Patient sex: F
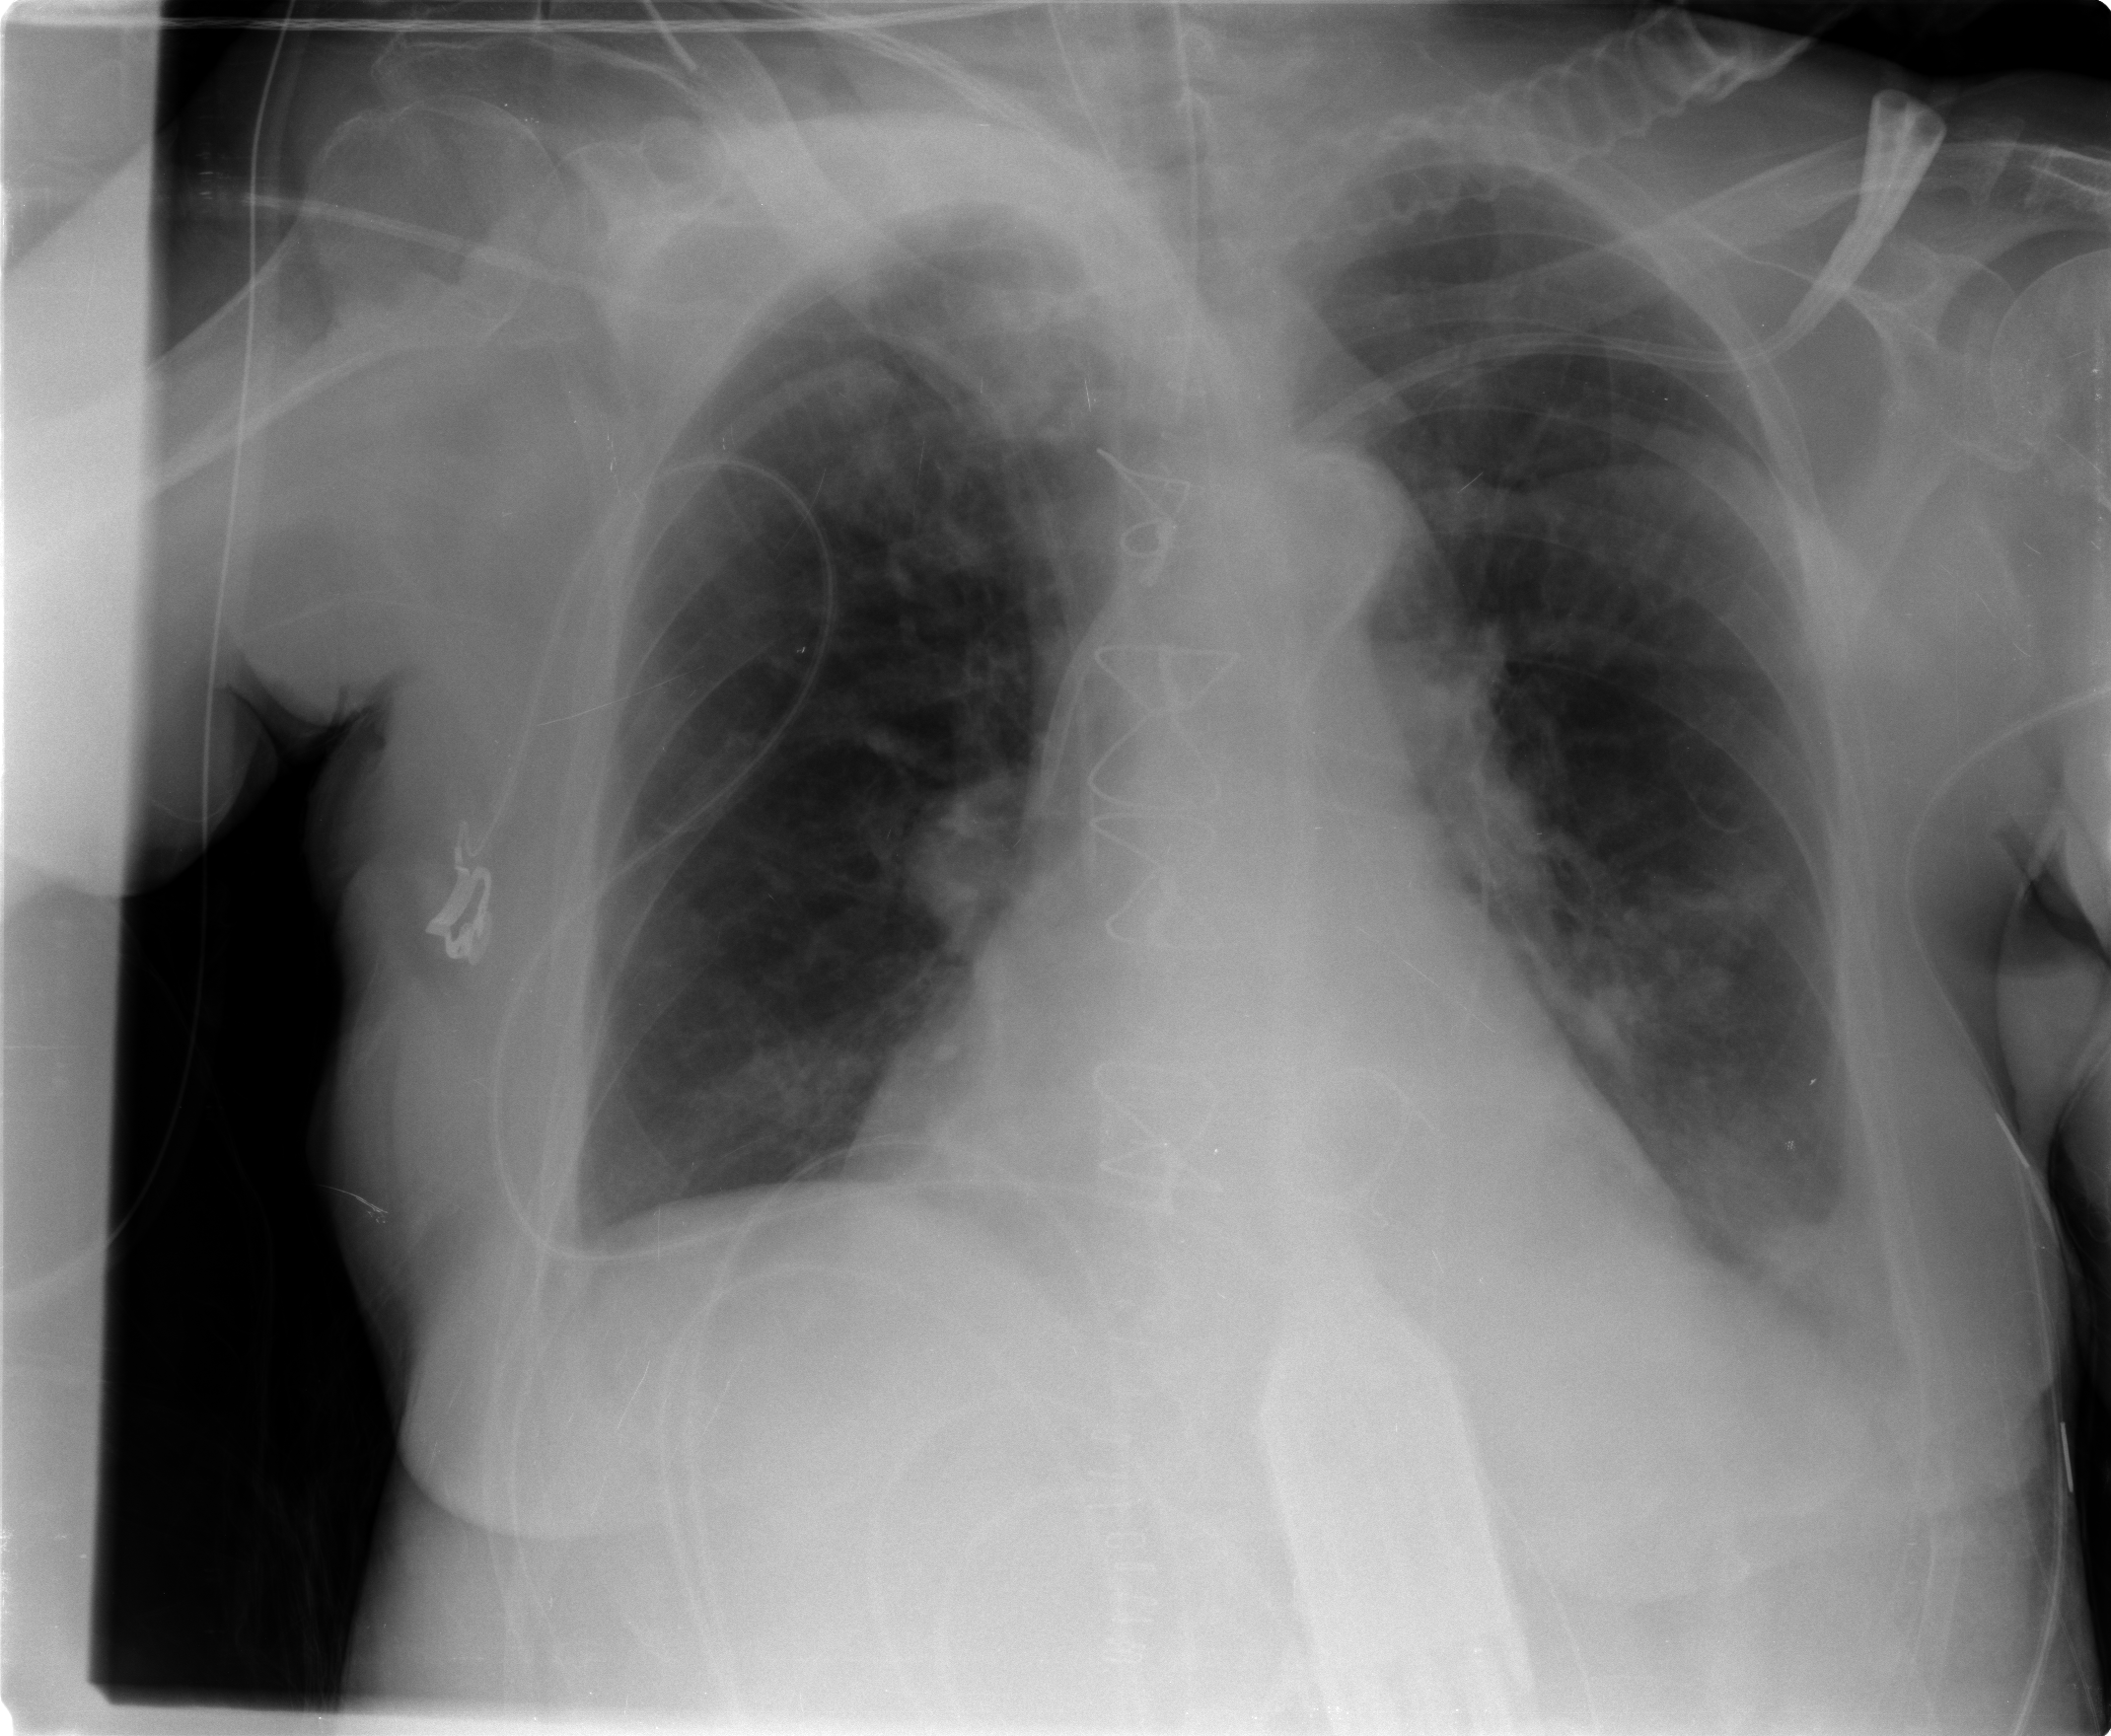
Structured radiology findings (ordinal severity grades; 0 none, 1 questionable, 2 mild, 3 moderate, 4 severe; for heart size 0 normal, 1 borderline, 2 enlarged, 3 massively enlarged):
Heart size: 2
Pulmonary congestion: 2
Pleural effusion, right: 2
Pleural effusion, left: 1
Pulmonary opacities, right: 2
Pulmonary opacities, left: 2
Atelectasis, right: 2
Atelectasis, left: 2